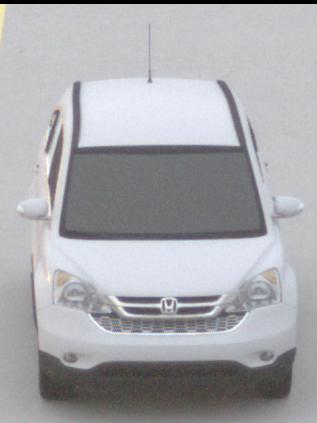
Make: Honda
Model: CR-V
Detailed model: CR-V (III) (04/10 - 10/12)
Model produced from: 2010
Model produced until: 2012
Doors: 5
Color: white
Road condition: dry road
Daytime: sunrise or sunset
Contrast: low contrast